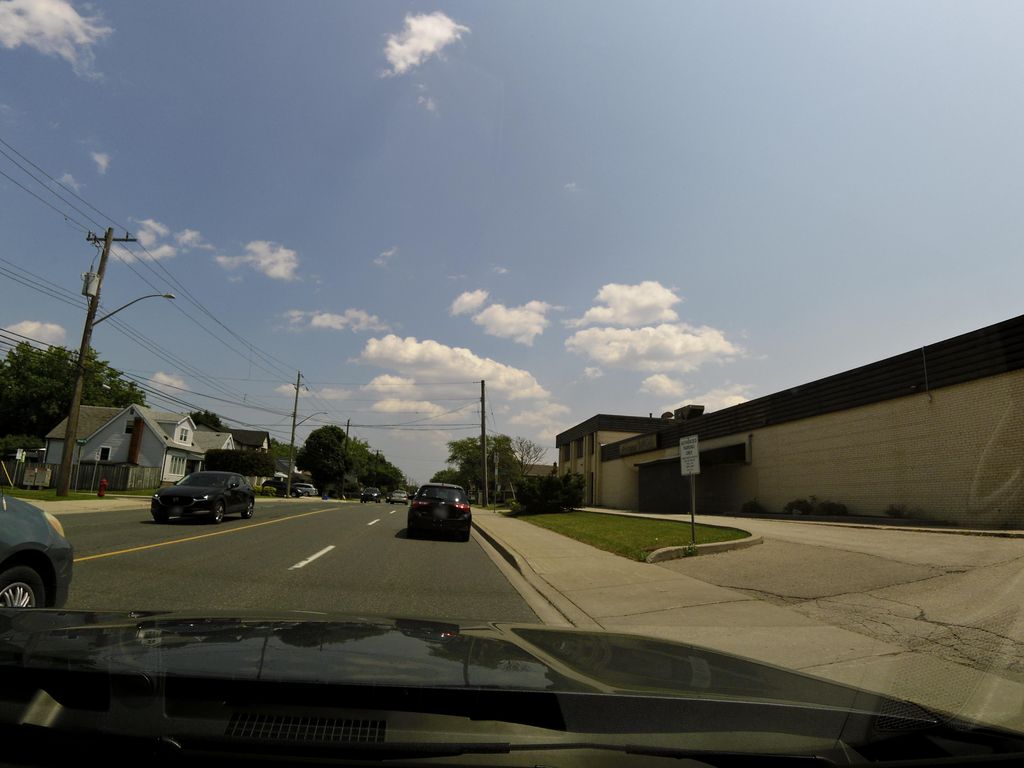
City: hamilton